Question: So I'm basically stuck at this part in my assignment which I'm unable to solve due to my noob skills in xml.
This is a template in hdfunction.xsl:
'''
<xsl:template name="sumProduct">
<xsl:param name="list1"/>
<xsl:param name="list2"/>
<xsl:param name="sumProductTotal" select="0"/>
<xsl:choose>
<xsl:when test="count($list1) &gt; 0 and count($list2) &gt; 0">
<xsl:call-template name="sumProduct">
<xsl:with-param name="list1" select="$list1"/>
<xsl:with-param name="list2" select="$list2"/>
<xsl:with-param name="sumProductTotal" select="current()/$sumProductTotal + $list1"/>
</xsl:call-template>
</xsl:when>
<xsl:otherwise>
</xsl:otherwise>
</xsl:choose>
</xsl:template>
'''
Another xsl which holds this related code:
'''
<xsl:include href="hdfunctions.xsl"/>
<xsl:template match="/">
<html>
<body>
<p><xsl:value-of select="$subTotal"/></p>
</body>
</html>
<xsl:apply-templates select="order[@custID='cust2222']"/>
</xsl:template>
<xsl:template match="orders">
<xsl:variable name="subTotal">
<xsl:call-template name="sumProduct">
<xsl:with-param name="list1" select="item/@qty"/>
<xsl:with-param name="list2" select="item/@price"/>
</xsl:call-template>
</xsl:variable>
</xsl:template>
'''
And finally xml document:
'''
<orders>
<order orderID="4122" custID="cust2222" orderDate="11/1/2017" shipping="8.95" tax="6.21">
<item itemID="DH007" qty="1" price="74.99" />
<item itemID="BD002" qty="3" price="40.99" />
<item itemID="BH003" qty="1" price="21.99"/>
<item itemID="DR002" qty="1" price="20.99"/>
<item itemID="KR009" qty="1" price="53.99" />
</order>
</orders>
'''

I can not get the variable $subTotal to hold any value, even when the template call from 2nd code shown above is replaced with "value-of select='item/@qty' it still returns with error.
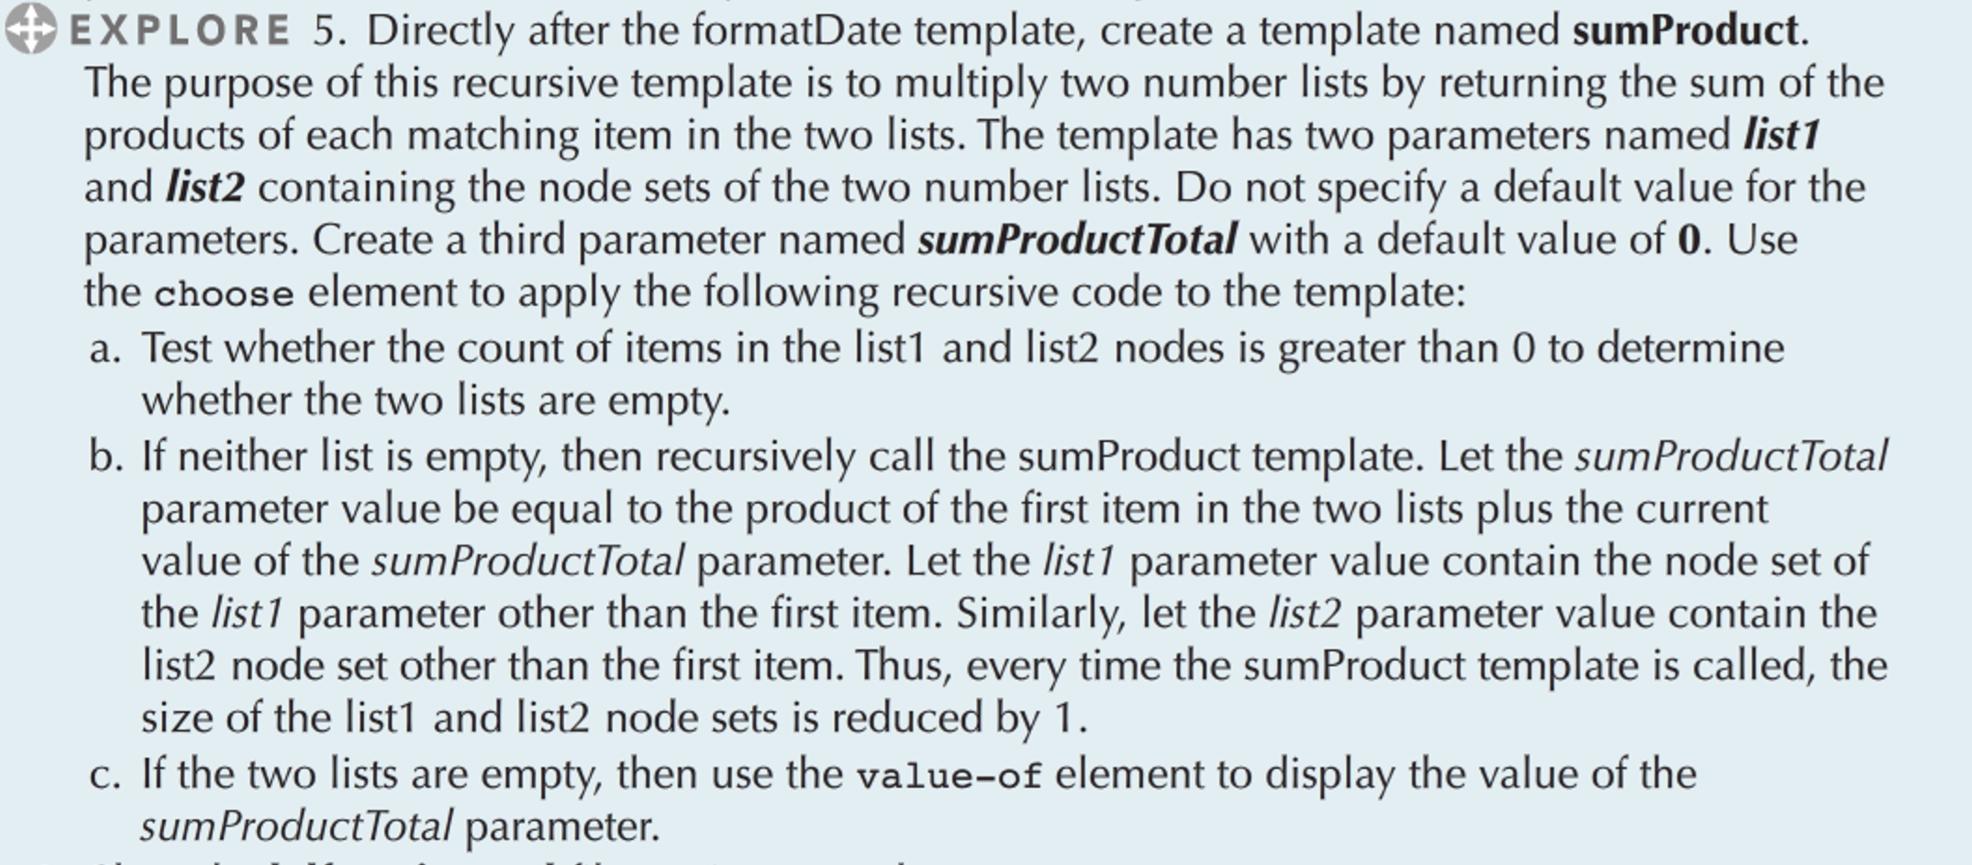
Answer: You can try to implement 'sumProduct' template this way :
'''
<xsl:template name="sumProduct">
<xsl:param name="list1" />
<xsl:param name="list2" />
<xsl:param name="sumProductTotal" select="0"/>
<xsl:choose>
<xsl:when test="count($list1) &gt; 0 and count($list2) &gt; 0">
<xsl:call-template name="sumProduct">
<xsl:with-param name="list1" select="$list1[position()&gt;1]"/>
<xsl:with-param name="list2" select="$list2[position()&gt;1]"/>
<xsl:with-param name="sumProductTotal" select="$sumProductTotal + $list1[1]*$list2[1]"/>
</xsl:call-template>
</xsl:when>
<xsl:otherwise>
<xsl:value-of select="$sumProductTotal"/>
</xsl:otherwise>
</xsl:choose>
</xsl:template>
'''
- 'select="$list1[position()&gt;1]"''list1''list2'- 'select="$sumProductTotal + $list1[1]*$list2[1]"''sumProductTotal''list1''list2'- '<xsl:value-of select="$sumProductTotal"/>''list1''list2''sumProductTotal'
'order' step is missing at the following part, because according to the sample XML, 'item' is child of 'order' while current context element here is 'orders' :
'''
<xsl:template match="orders">
<xsl:variable name="subTotal">
<xsl:call-template name="sumProduct">
<xsl:with-param name="list1" select="order/item/@qty"/>
<xsl:with-param name="list2" select="order/item/@price"/>
</xsl:call-template>
</xsl:variable>
</xsl:template>
'''